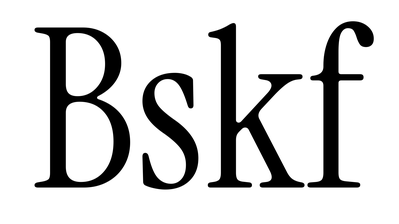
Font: InstrumentSerif-Regular